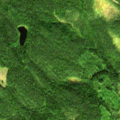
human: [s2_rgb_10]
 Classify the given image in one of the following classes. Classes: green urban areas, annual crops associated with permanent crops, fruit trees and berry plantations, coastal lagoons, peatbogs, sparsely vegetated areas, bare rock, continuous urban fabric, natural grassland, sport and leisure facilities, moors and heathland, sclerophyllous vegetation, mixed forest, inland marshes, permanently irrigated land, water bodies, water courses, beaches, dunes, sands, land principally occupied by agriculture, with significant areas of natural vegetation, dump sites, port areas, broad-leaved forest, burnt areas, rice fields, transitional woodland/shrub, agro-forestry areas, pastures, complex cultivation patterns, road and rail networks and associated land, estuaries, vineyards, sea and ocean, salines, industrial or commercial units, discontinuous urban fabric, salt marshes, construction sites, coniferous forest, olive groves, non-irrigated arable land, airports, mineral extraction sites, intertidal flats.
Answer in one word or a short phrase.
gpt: coniferous forest, mixed forest, transitional woodland/shrub